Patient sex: M
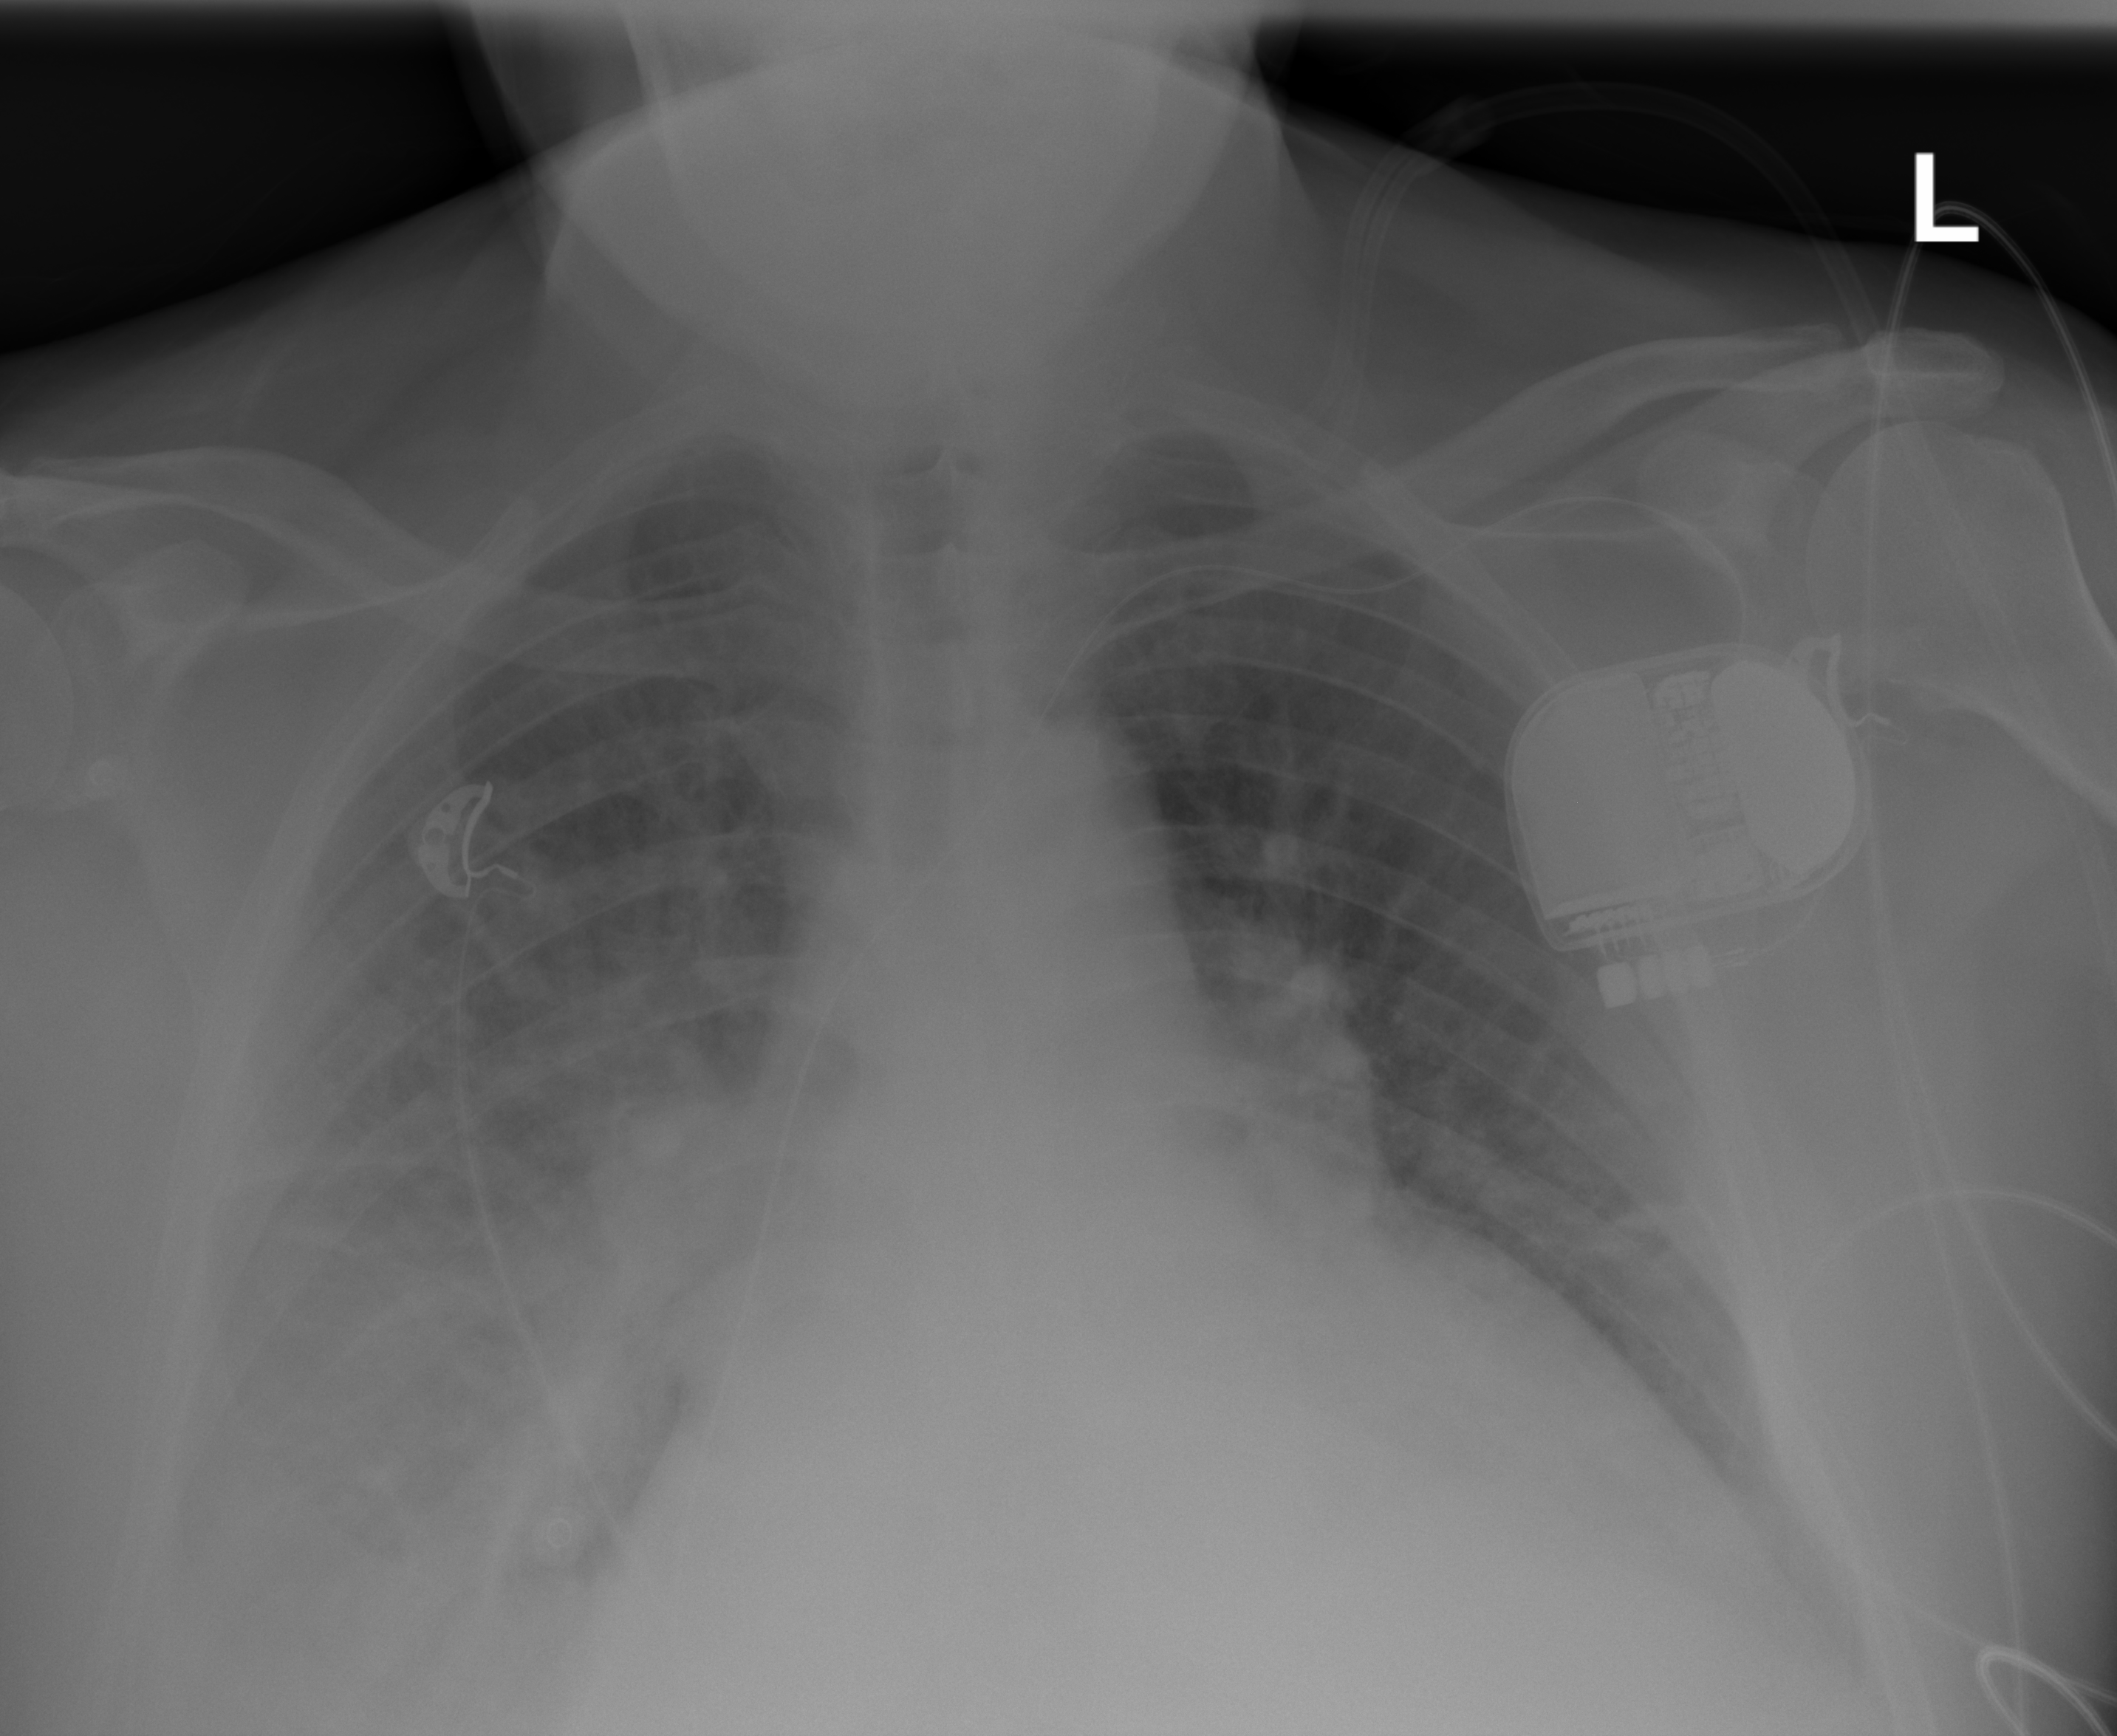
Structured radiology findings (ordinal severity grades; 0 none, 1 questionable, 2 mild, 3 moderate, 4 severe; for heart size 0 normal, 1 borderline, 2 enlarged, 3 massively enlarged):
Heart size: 3
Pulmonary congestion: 2
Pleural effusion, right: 3
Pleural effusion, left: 0
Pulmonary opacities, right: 2
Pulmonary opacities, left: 0
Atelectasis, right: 2
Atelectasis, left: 2